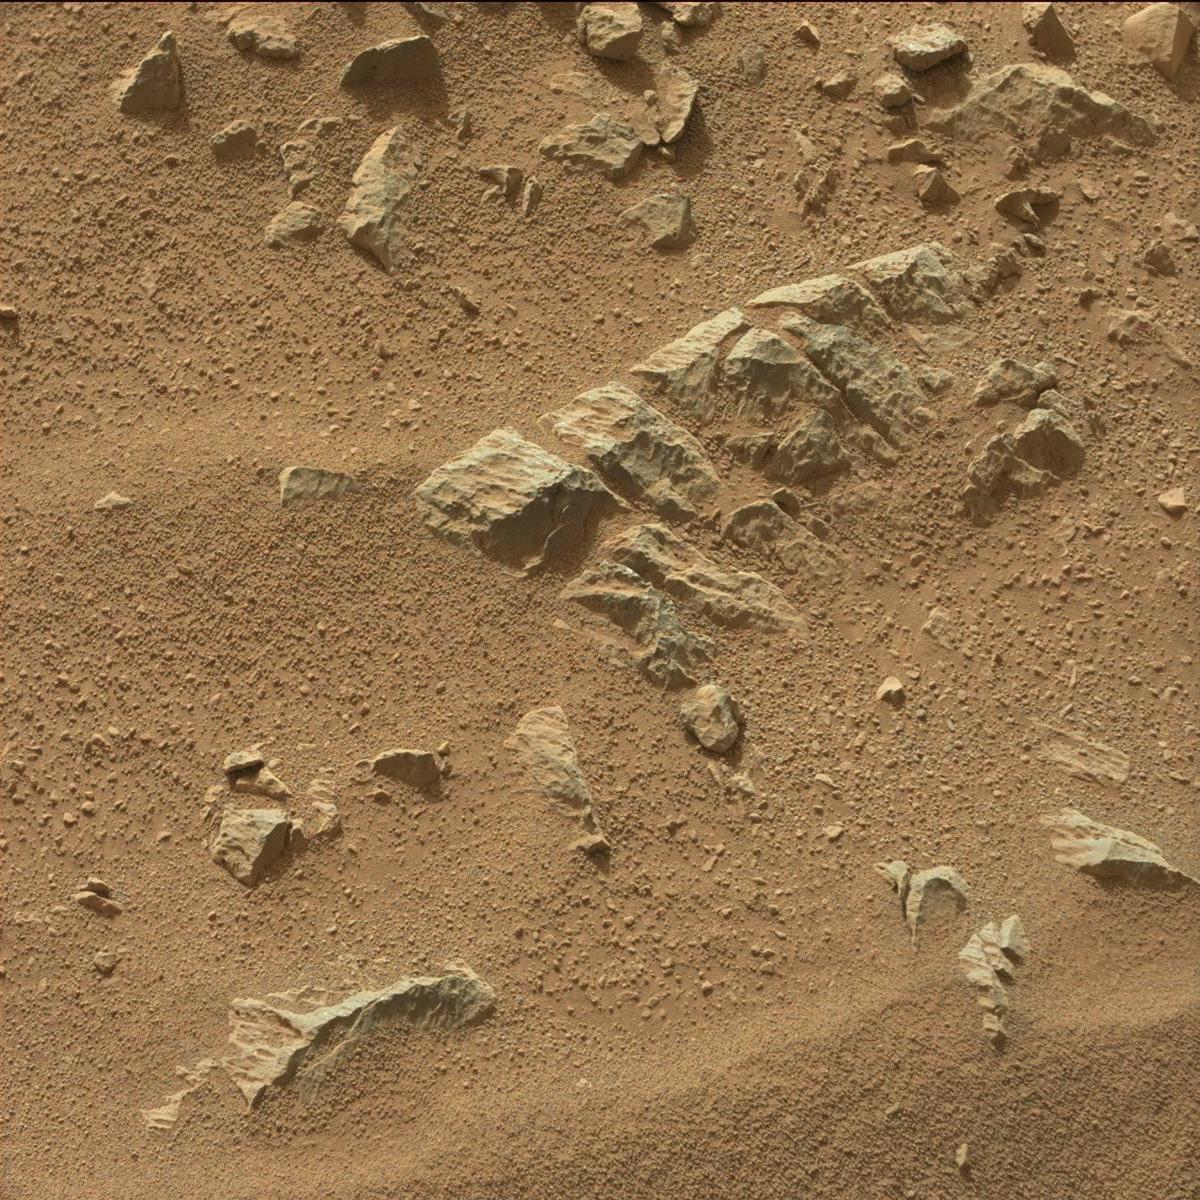
Terrain classes present: Bedrock, Sand / Soil